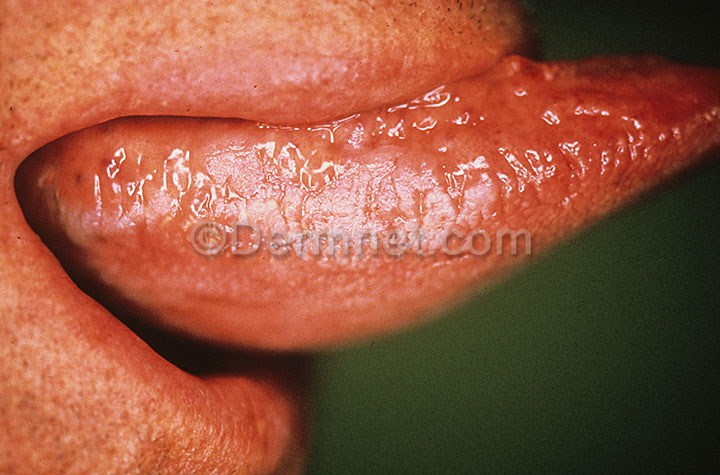
Disease: Herpes HPV and other STDs Photos